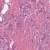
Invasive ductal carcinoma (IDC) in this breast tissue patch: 1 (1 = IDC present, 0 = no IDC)